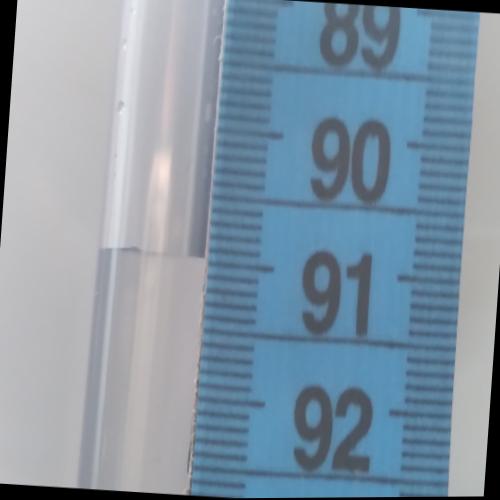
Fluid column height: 91.0 cm